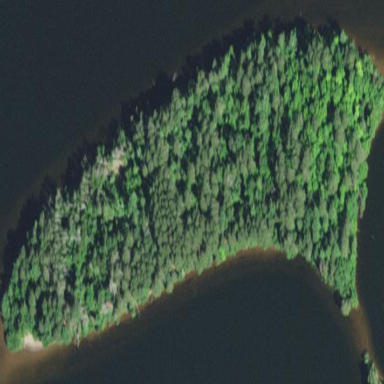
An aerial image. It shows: Islet covered with woodland of trees.